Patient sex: F
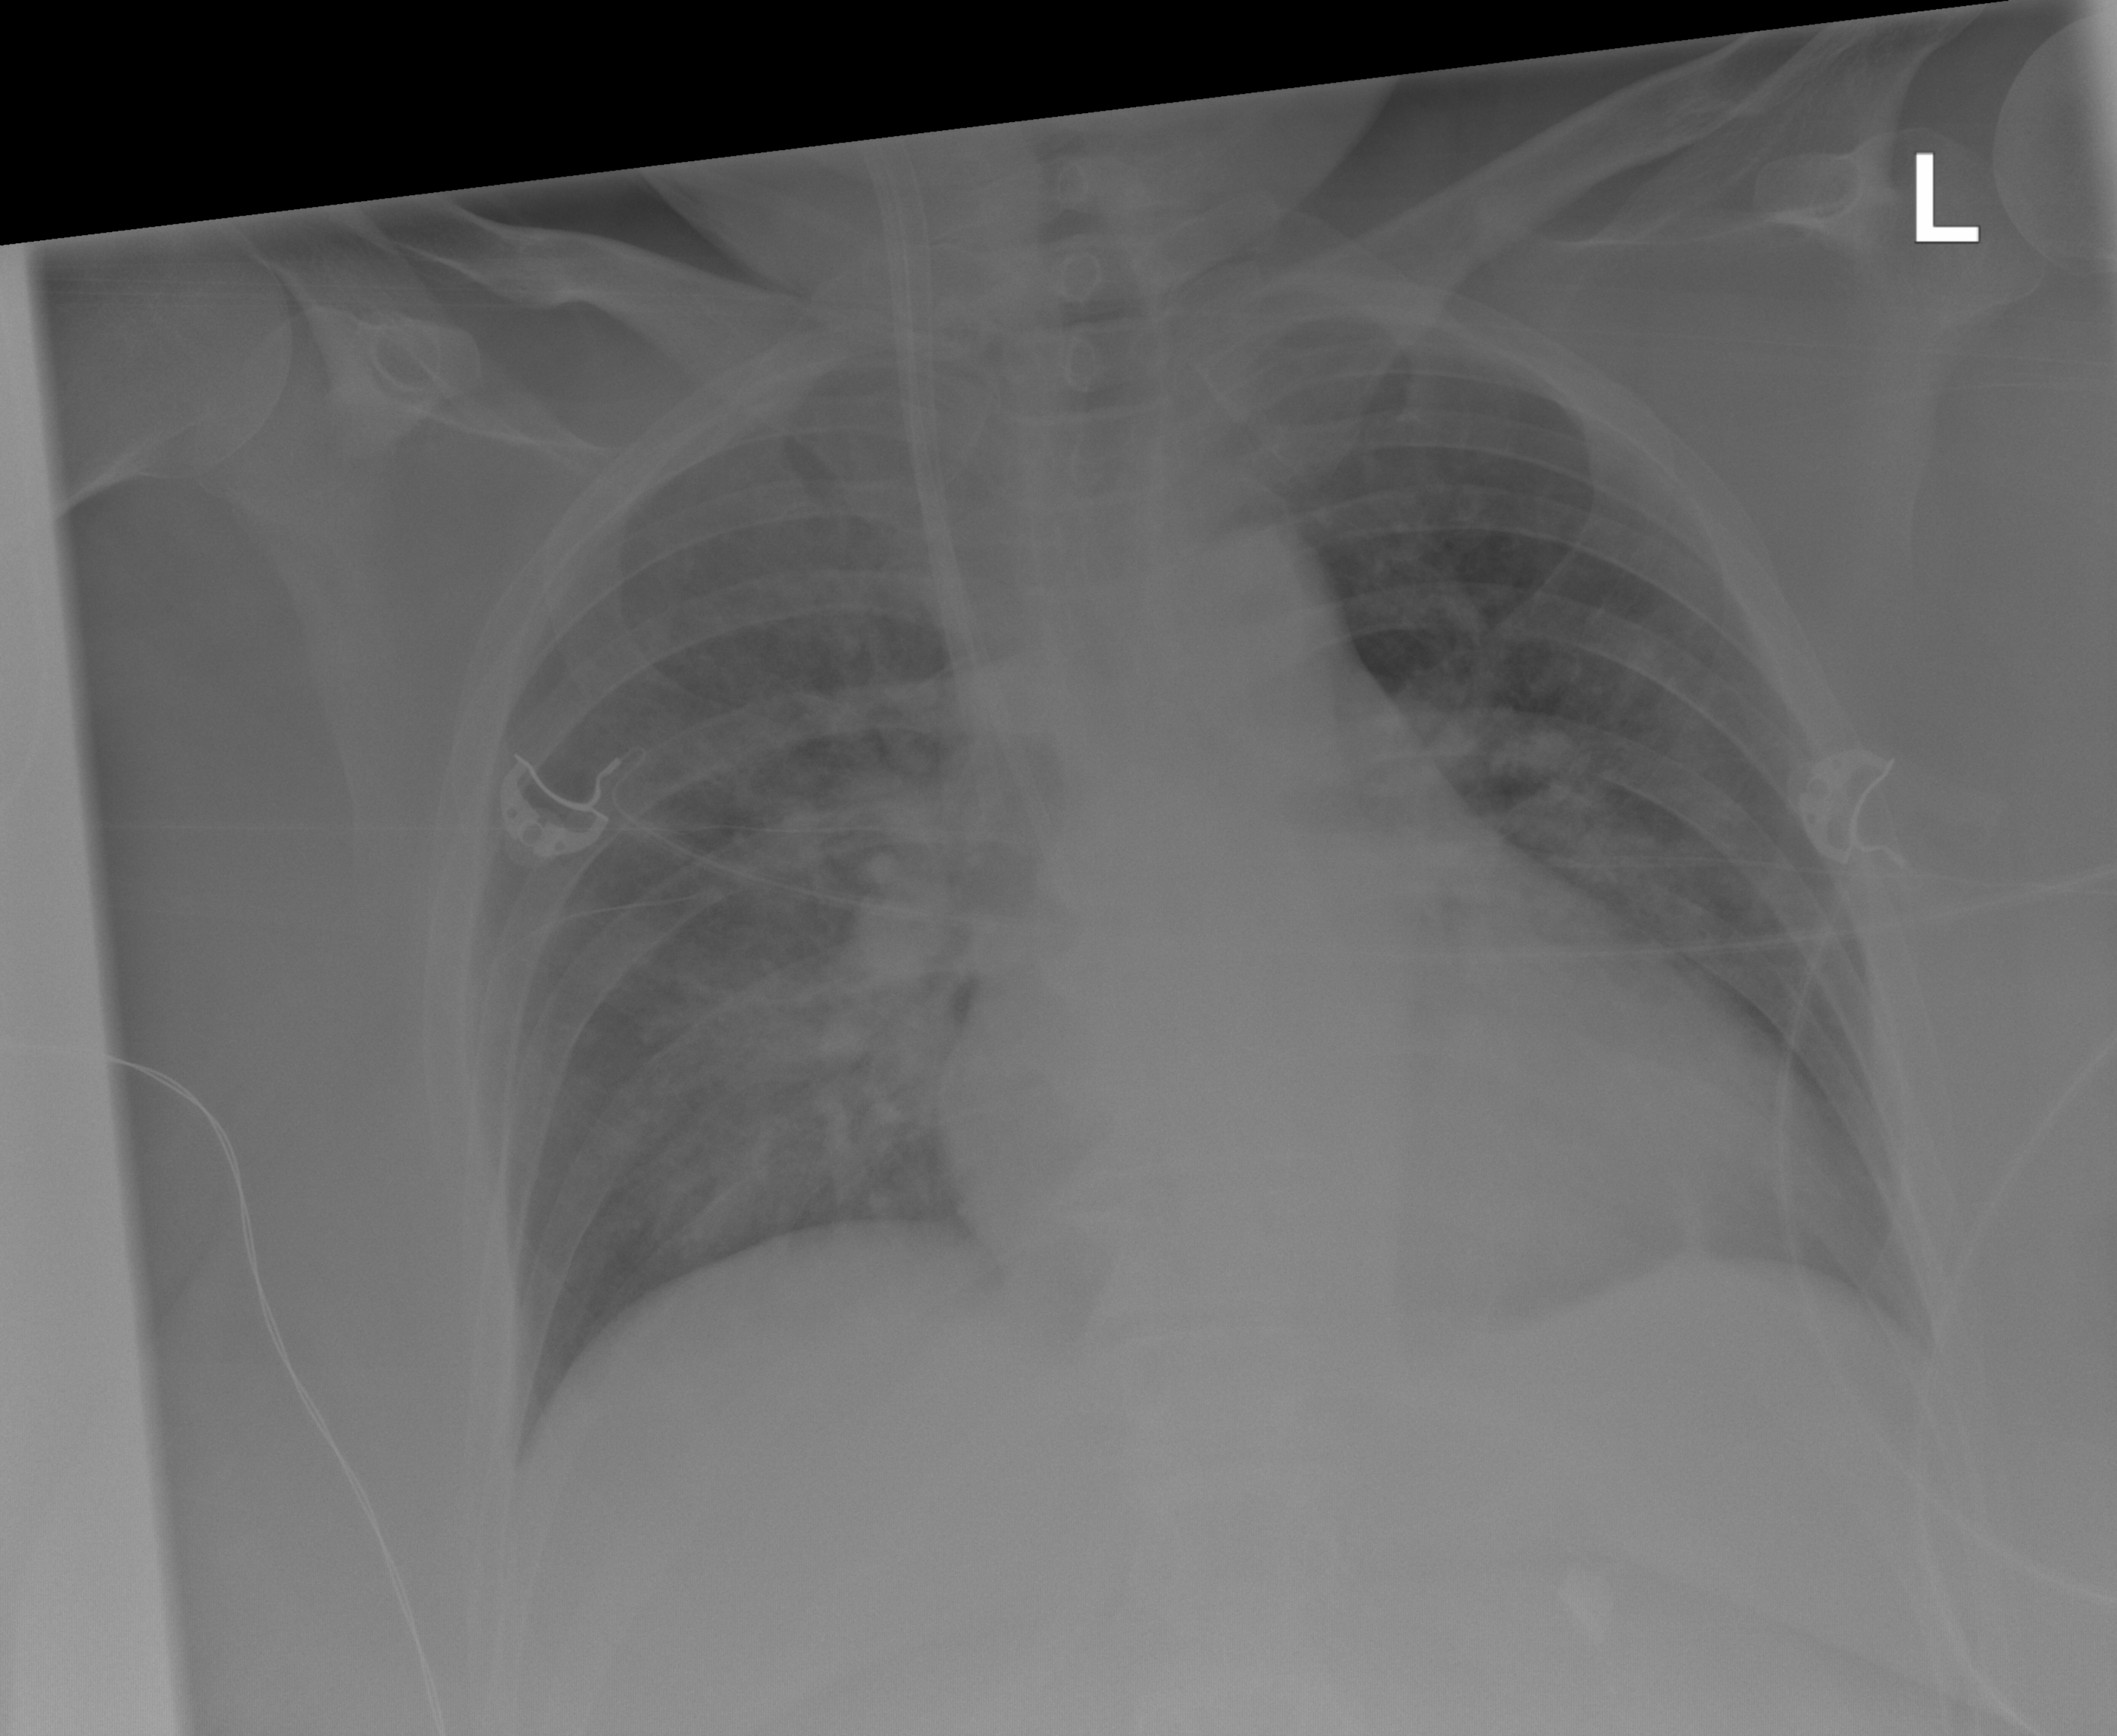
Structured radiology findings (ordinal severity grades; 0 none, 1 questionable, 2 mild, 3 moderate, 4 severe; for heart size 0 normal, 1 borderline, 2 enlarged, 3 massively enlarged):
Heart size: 2
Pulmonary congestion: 0
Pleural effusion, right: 0
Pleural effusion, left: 2
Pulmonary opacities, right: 3
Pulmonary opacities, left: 0
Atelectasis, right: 2
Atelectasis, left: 0